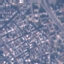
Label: Residential